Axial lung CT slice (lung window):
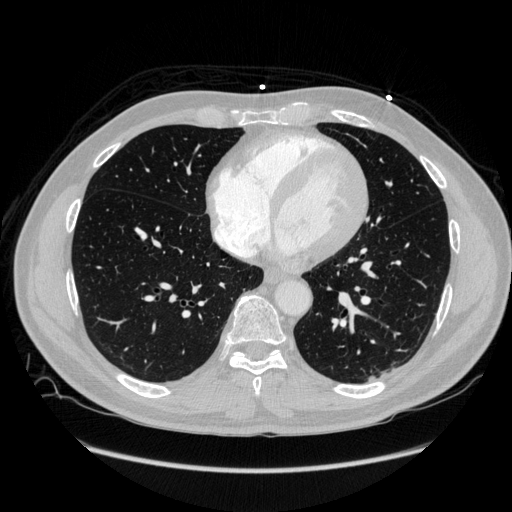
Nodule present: no